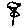
Label: flower